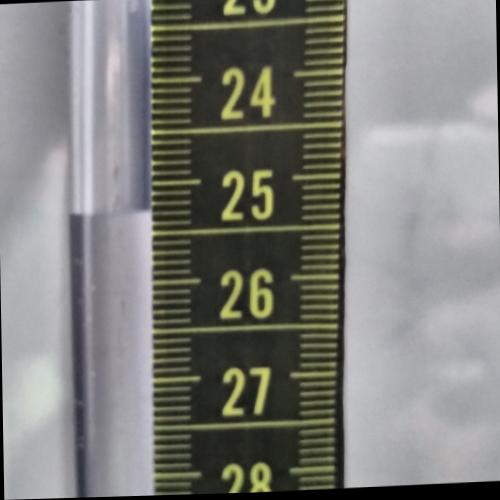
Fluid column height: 25.3 cm